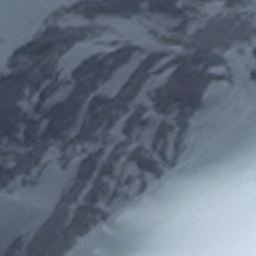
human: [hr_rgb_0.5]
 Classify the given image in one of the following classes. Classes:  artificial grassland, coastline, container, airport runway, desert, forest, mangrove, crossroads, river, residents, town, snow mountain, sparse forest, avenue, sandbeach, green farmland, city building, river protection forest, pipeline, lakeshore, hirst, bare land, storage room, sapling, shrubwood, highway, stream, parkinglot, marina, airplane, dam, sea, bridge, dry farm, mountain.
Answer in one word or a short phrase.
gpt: snow mountain